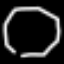
Label: octagon